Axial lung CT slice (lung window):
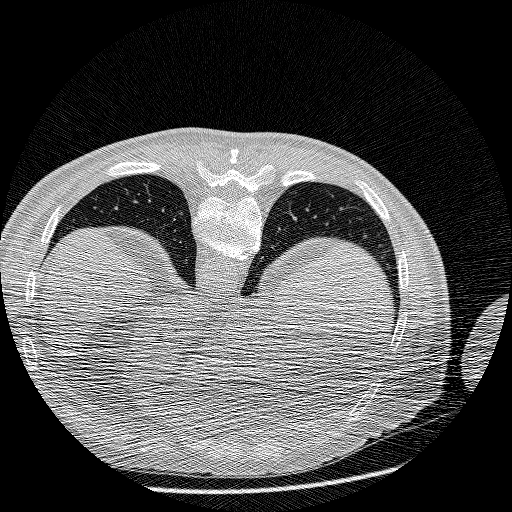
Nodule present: no